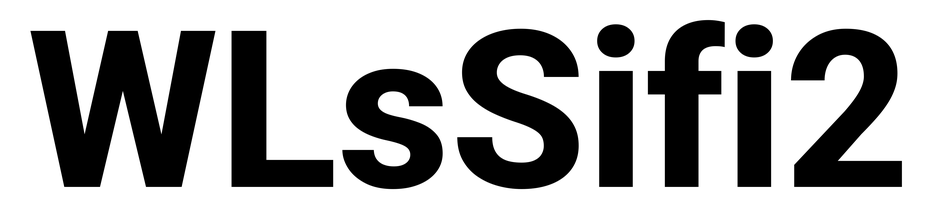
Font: Roboto_ExtraBold